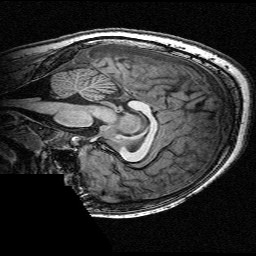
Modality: T1w
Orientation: sagittal
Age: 9
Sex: male
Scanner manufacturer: siemens
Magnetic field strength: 3 T
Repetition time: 2.3 s
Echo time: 0.00336 s